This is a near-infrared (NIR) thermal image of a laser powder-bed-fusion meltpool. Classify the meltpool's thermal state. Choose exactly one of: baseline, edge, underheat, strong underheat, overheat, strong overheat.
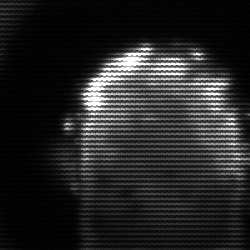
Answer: baseline